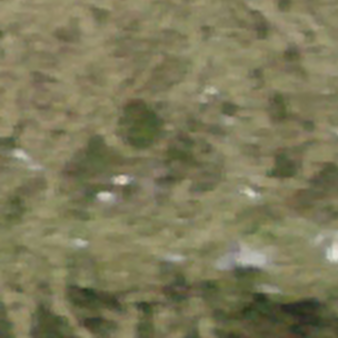
Label: other